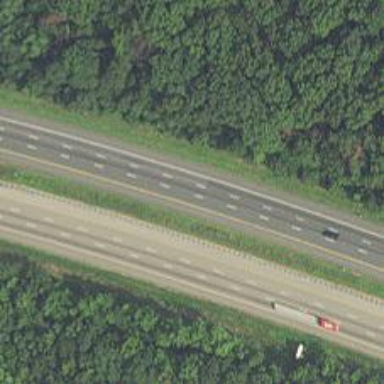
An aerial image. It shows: View of motorway.